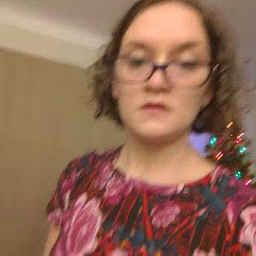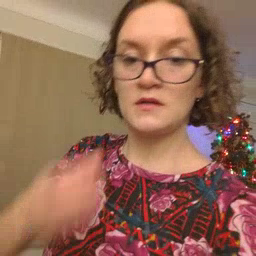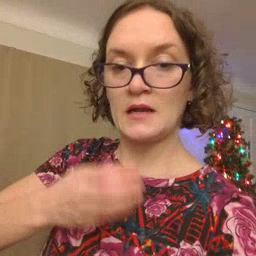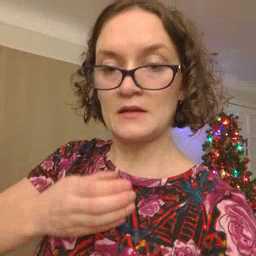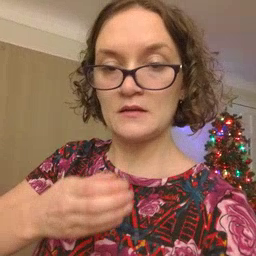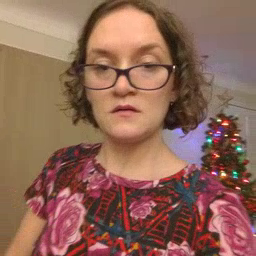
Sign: can